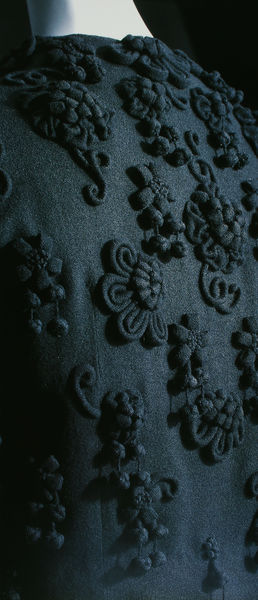
Titel: Bolero (Detail)
Künstler: Cristobal Balenciaga
Standort: Kyoto (Japan)
Institution: Kyoto Costume Institute
Schlagwörter: blau, blumen, grau, rücken, schwarz, blüten, mode, muster, kleidung, kragen, stoff, relief, erhaben, nähen, detail, verzierung, sticken, foto, struktur, gewebe, applikation, applikationen, mustr, bl ten